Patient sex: M
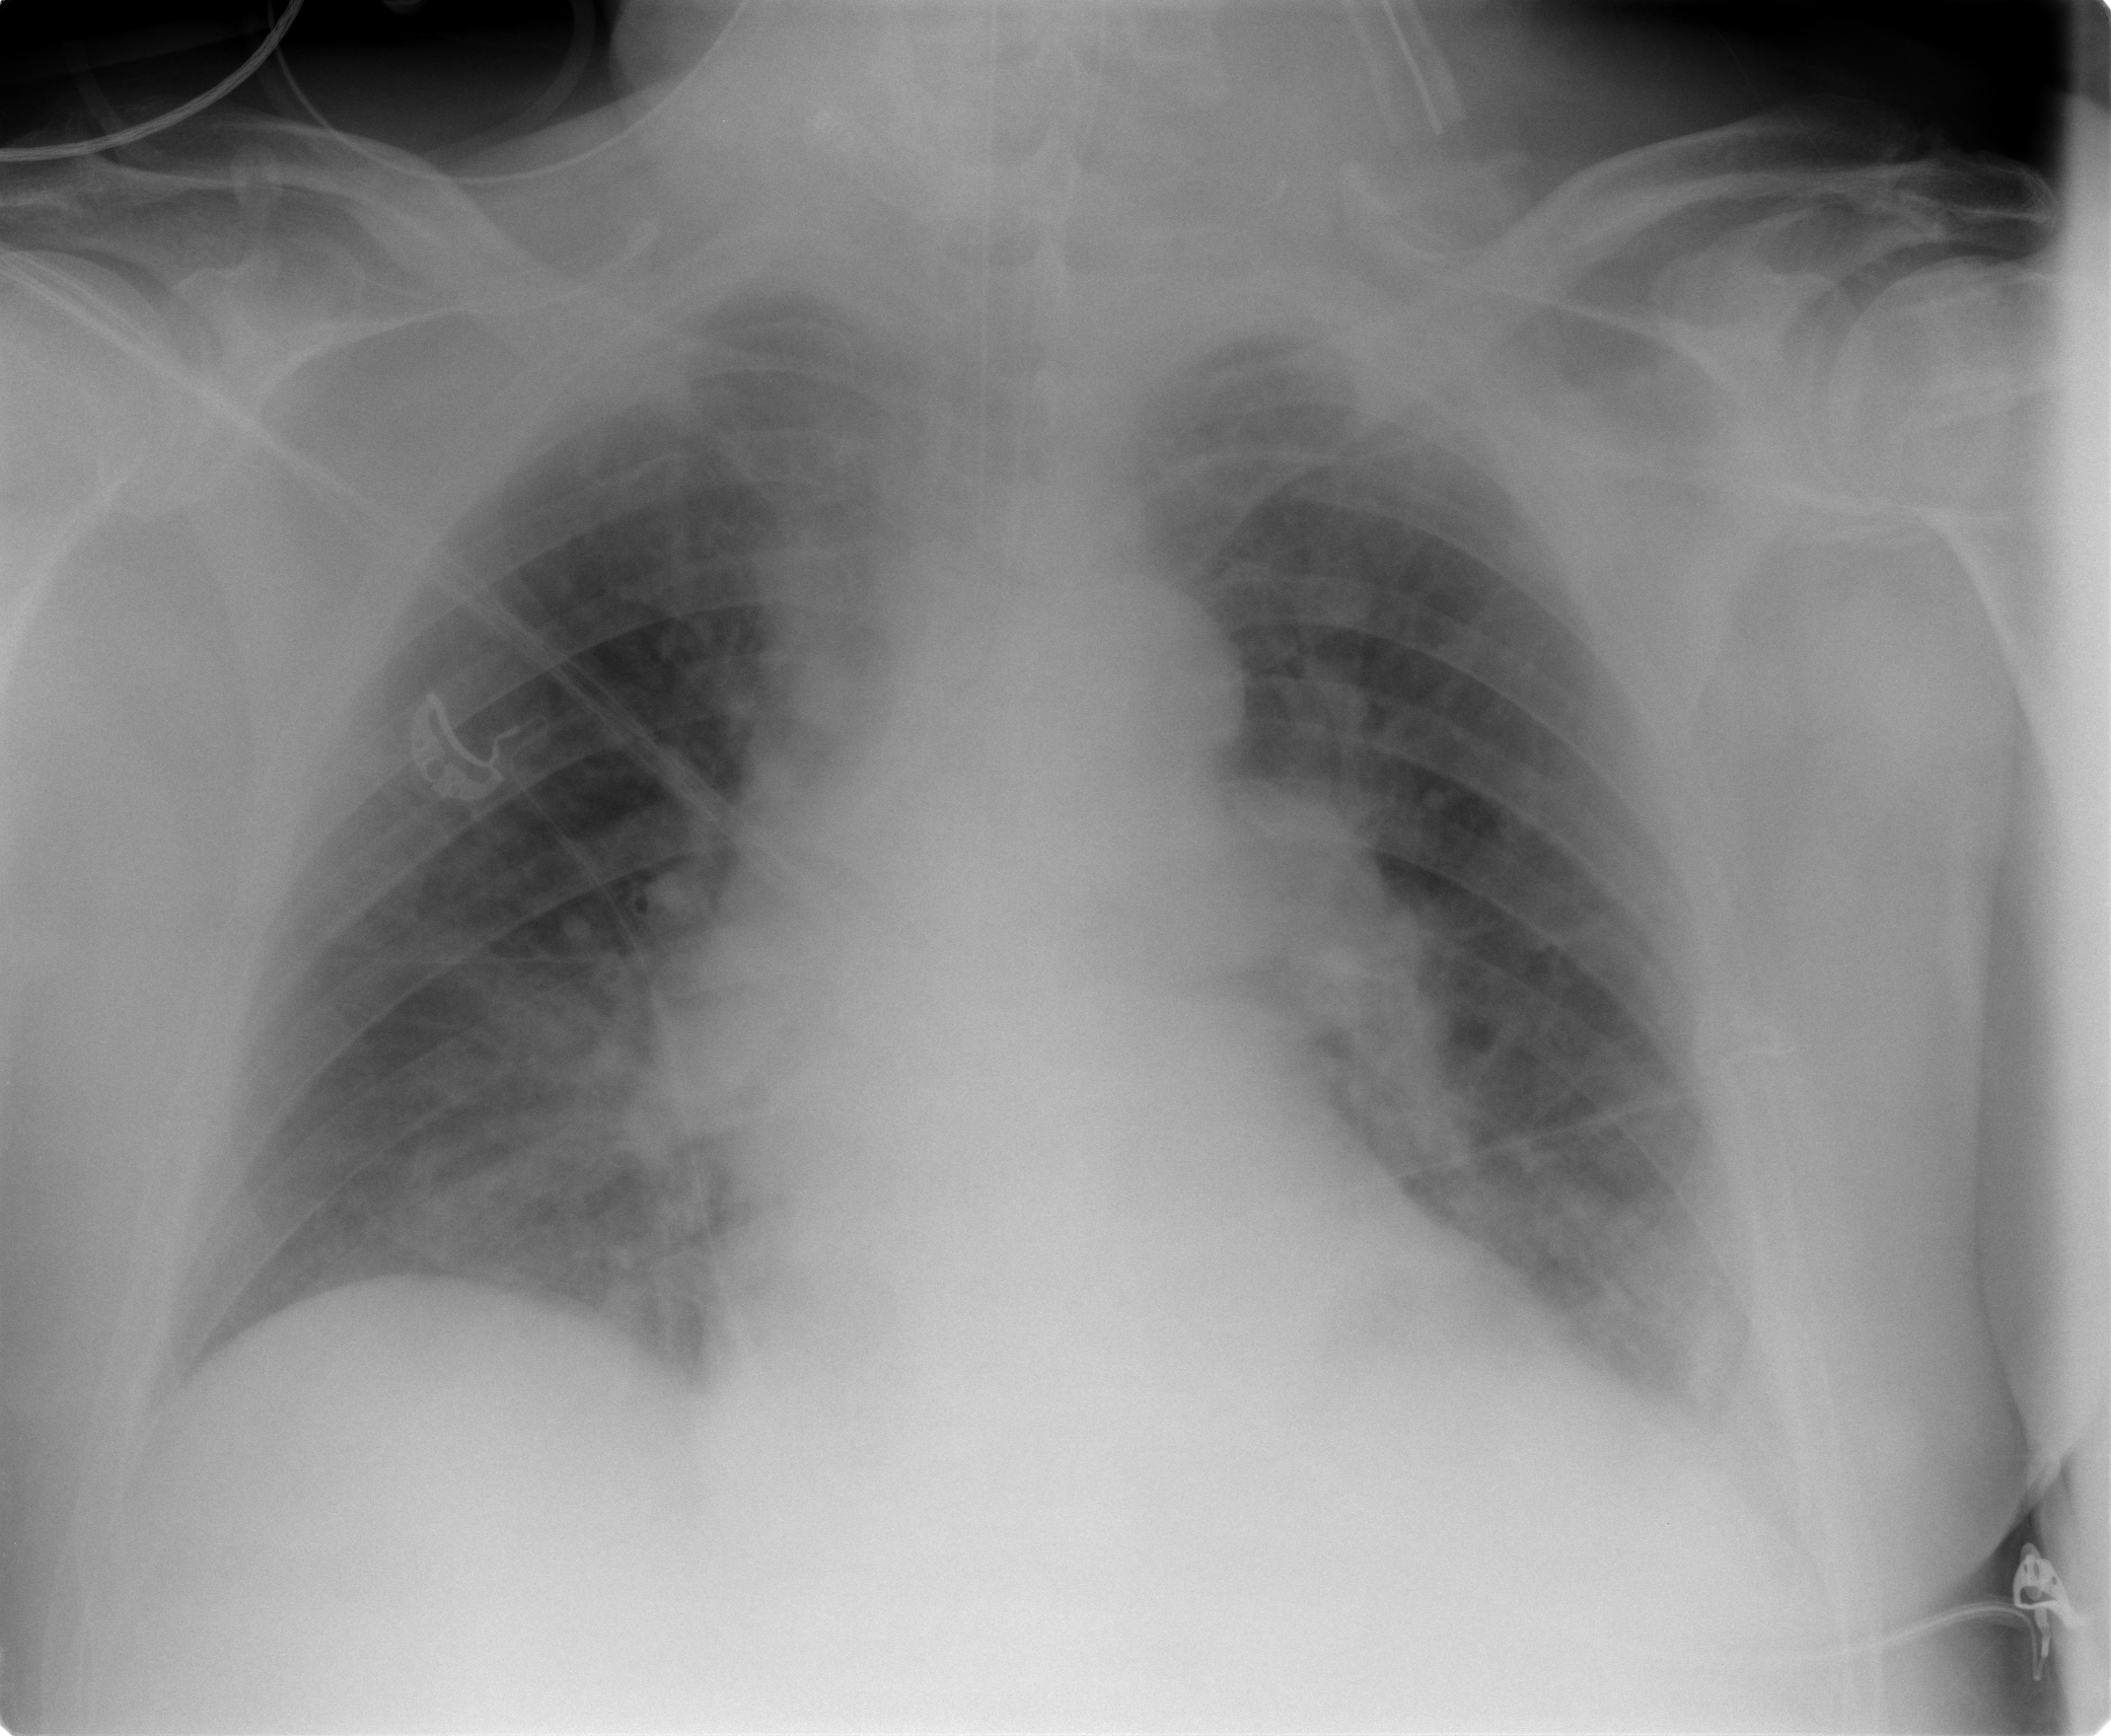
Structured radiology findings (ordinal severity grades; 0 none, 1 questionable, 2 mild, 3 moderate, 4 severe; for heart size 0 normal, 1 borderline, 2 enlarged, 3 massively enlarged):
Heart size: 0
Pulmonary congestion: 0
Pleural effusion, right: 2
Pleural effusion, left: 1
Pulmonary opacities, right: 3
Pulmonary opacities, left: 2
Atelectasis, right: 0
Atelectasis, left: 2